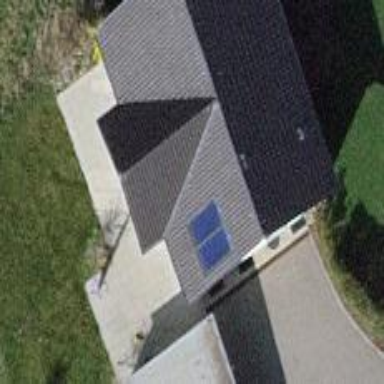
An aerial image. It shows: Simple house.